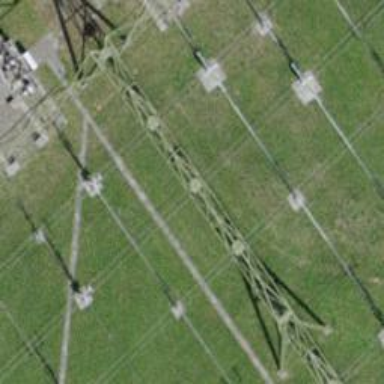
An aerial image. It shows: Insulator used in power systems.